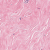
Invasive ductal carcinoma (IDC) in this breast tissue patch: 0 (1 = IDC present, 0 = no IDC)